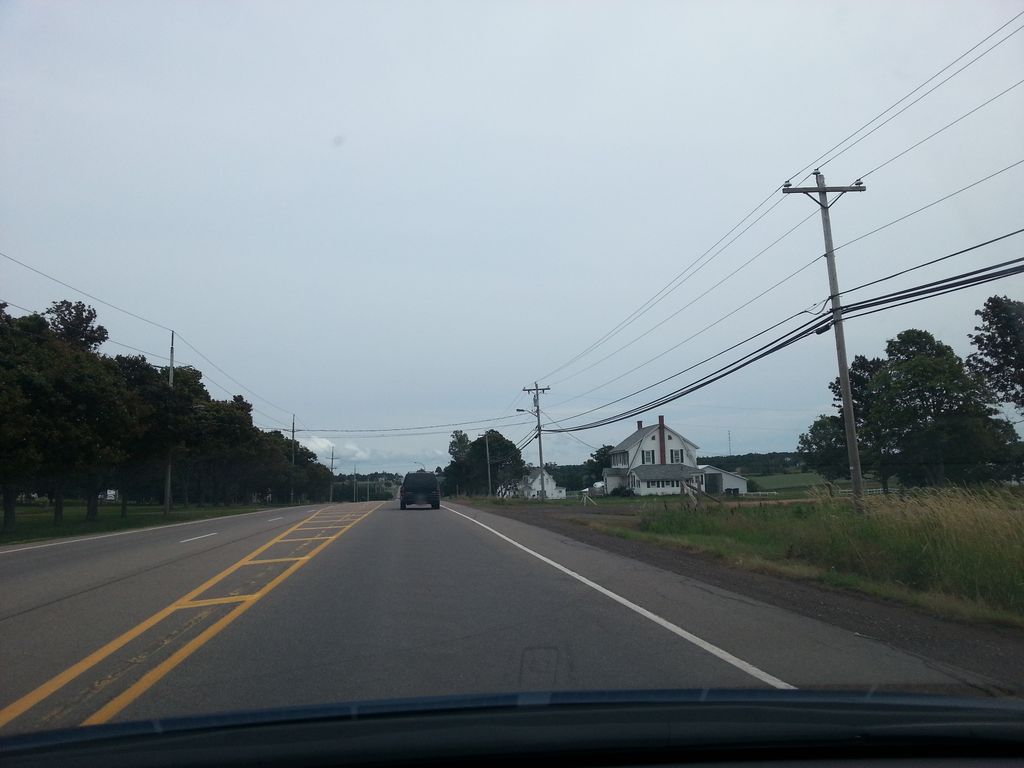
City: charlottetown